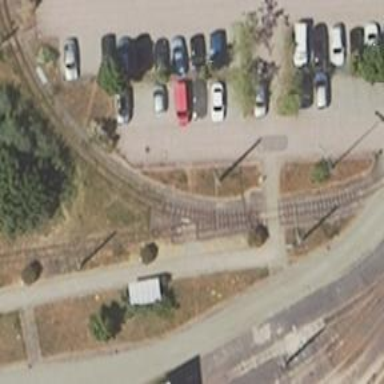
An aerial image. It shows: Tram railway yard with electrified contact lines.